Question: Given the following four-coloring problem graph, where part of the region has been pre-colored, how many coloring combinations are there for the remaining region?
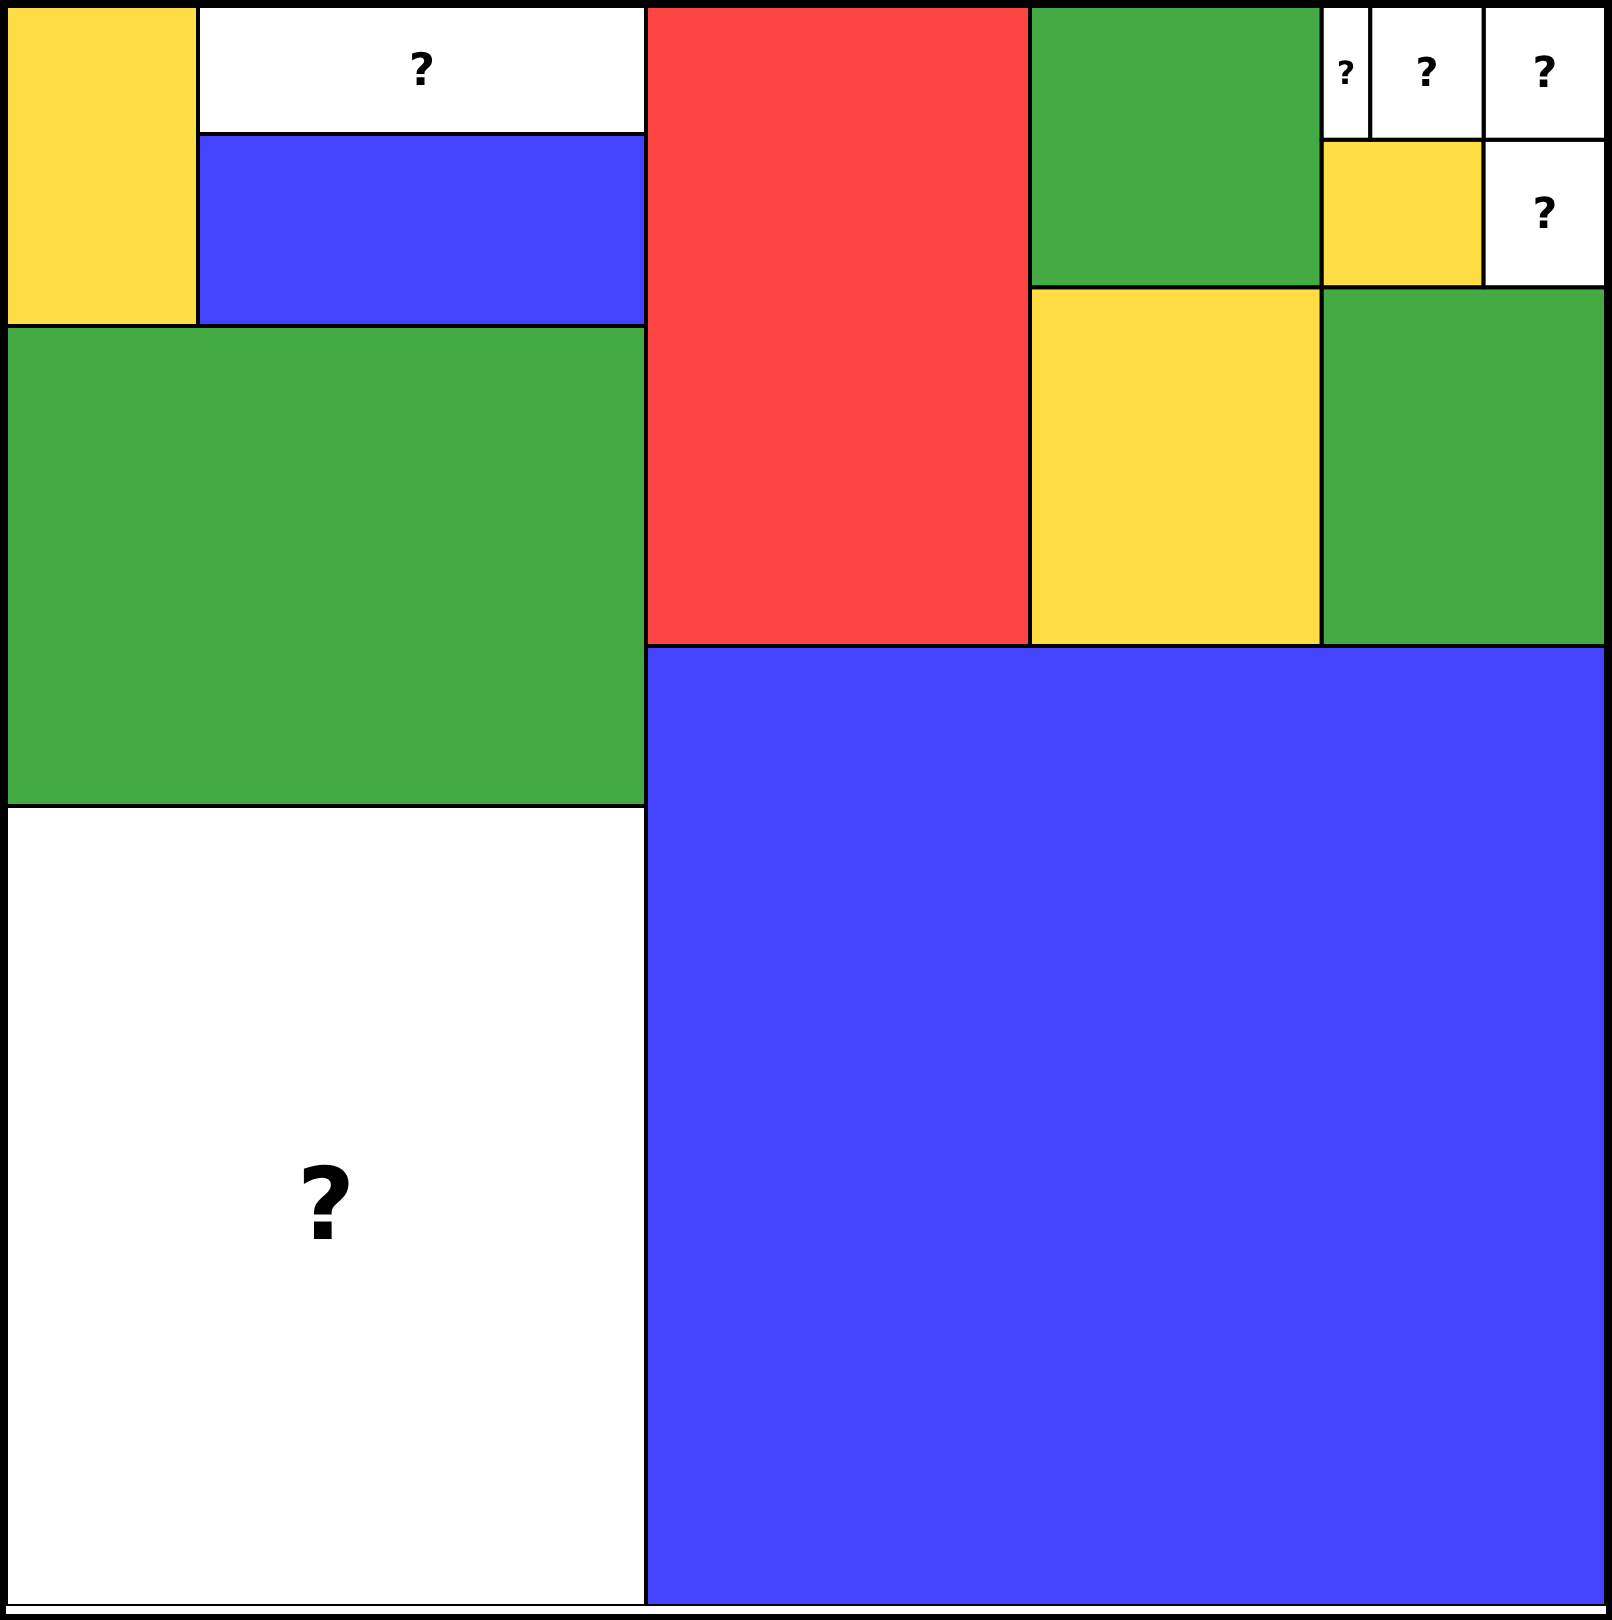
Answer: 36